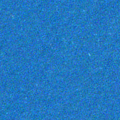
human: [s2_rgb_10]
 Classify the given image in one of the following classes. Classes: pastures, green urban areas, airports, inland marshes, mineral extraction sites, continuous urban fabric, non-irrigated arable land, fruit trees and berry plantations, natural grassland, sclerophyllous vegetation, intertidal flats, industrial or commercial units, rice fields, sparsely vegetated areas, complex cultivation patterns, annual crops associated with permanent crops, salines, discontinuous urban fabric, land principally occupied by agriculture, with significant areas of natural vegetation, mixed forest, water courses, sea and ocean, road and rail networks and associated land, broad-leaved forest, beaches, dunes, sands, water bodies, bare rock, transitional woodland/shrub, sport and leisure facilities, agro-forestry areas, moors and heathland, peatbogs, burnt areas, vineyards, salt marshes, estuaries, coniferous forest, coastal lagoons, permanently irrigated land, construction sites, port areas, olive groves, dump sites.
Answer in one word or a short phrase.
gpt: sea and ocean